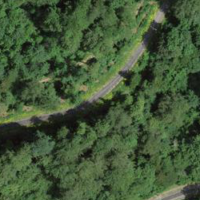
EUNIS habitat code: 44
Species observed at this site:
Ajuga reptans